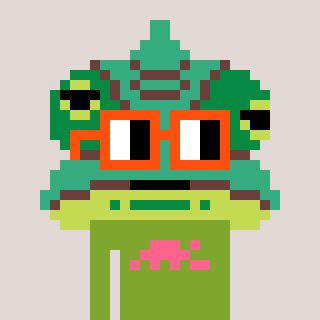
a pixel art character with square orange glasses, a chameleon-shaped head and a slimegreen-colored body on a warm background